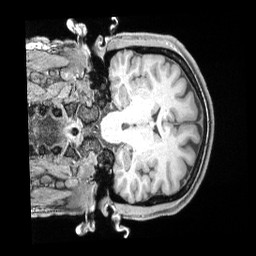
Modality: T1w
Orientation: coronal
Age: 39
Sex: female
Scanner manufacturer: siemens
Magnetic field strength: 3 T
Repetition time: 2 s
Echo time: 0.00211 s